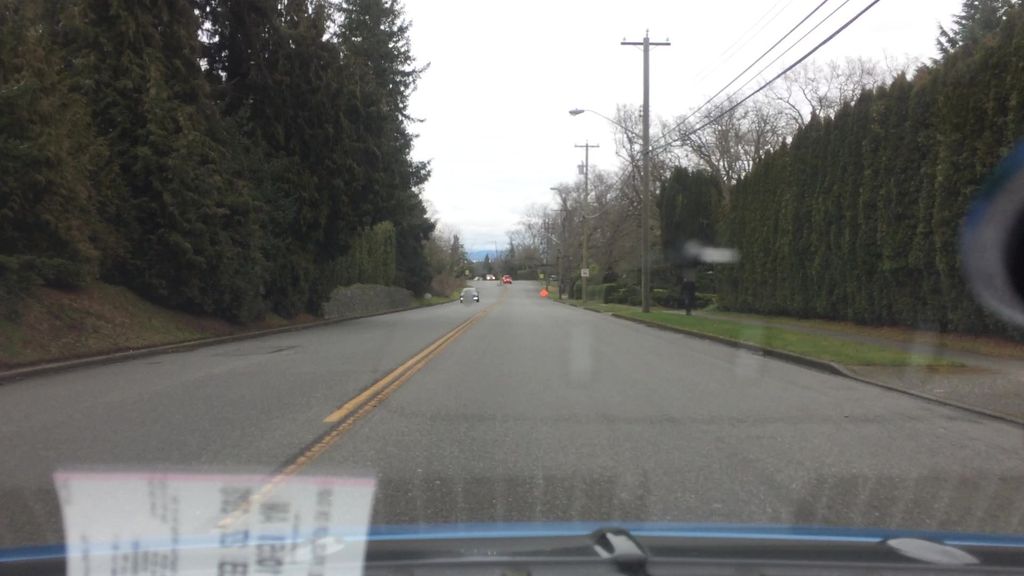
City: victoria